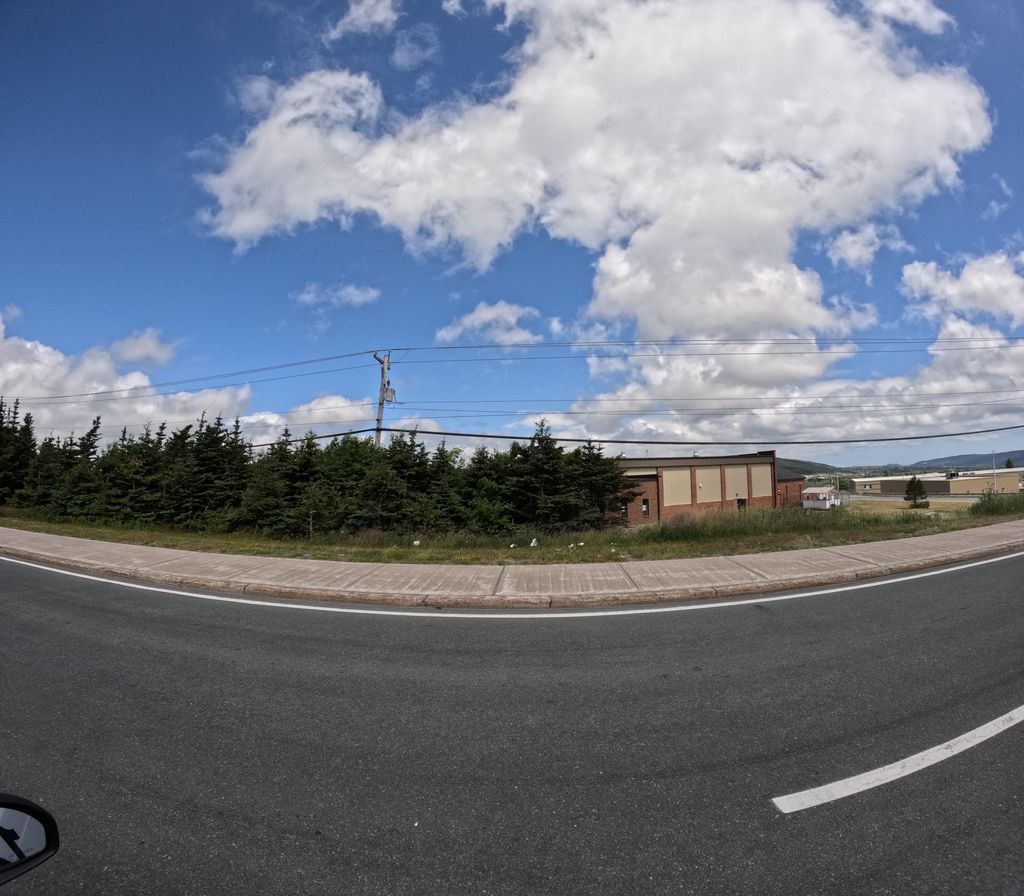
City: st_johns